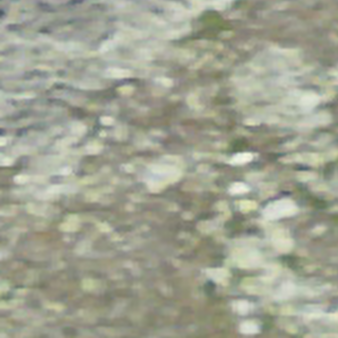
Label: other